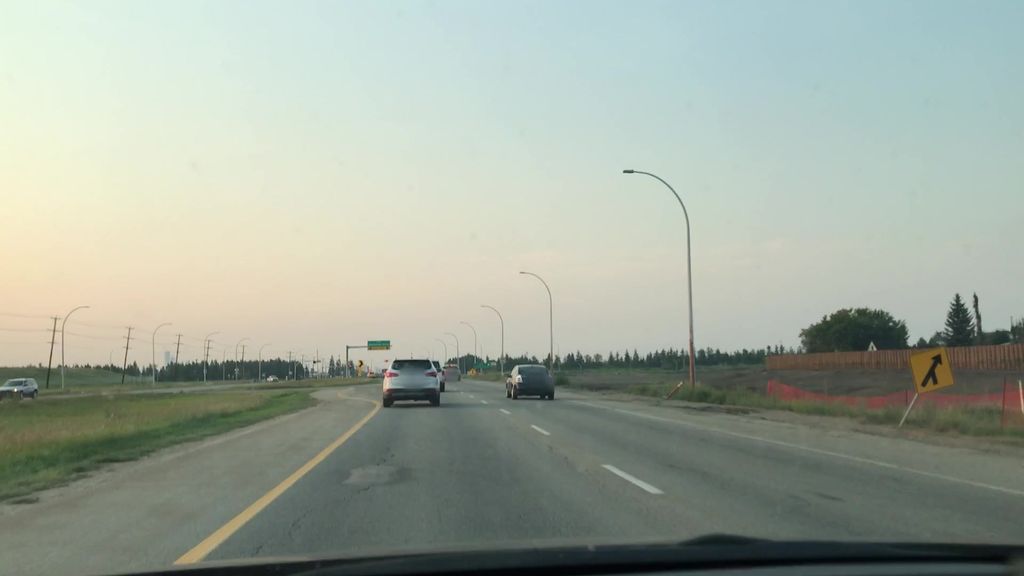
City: edmonton